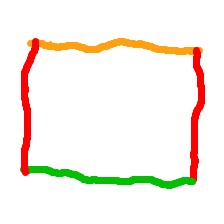
Shape: rectangle